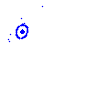
Particle: kaon